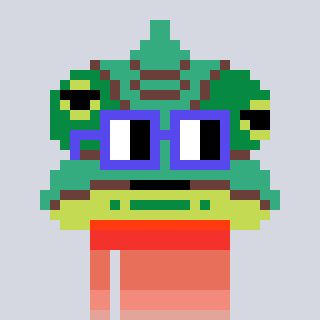
a pixel art character with square blue glasses, a chameleon-shaped head and a bluegrey-colored body on a cool background